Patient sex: M
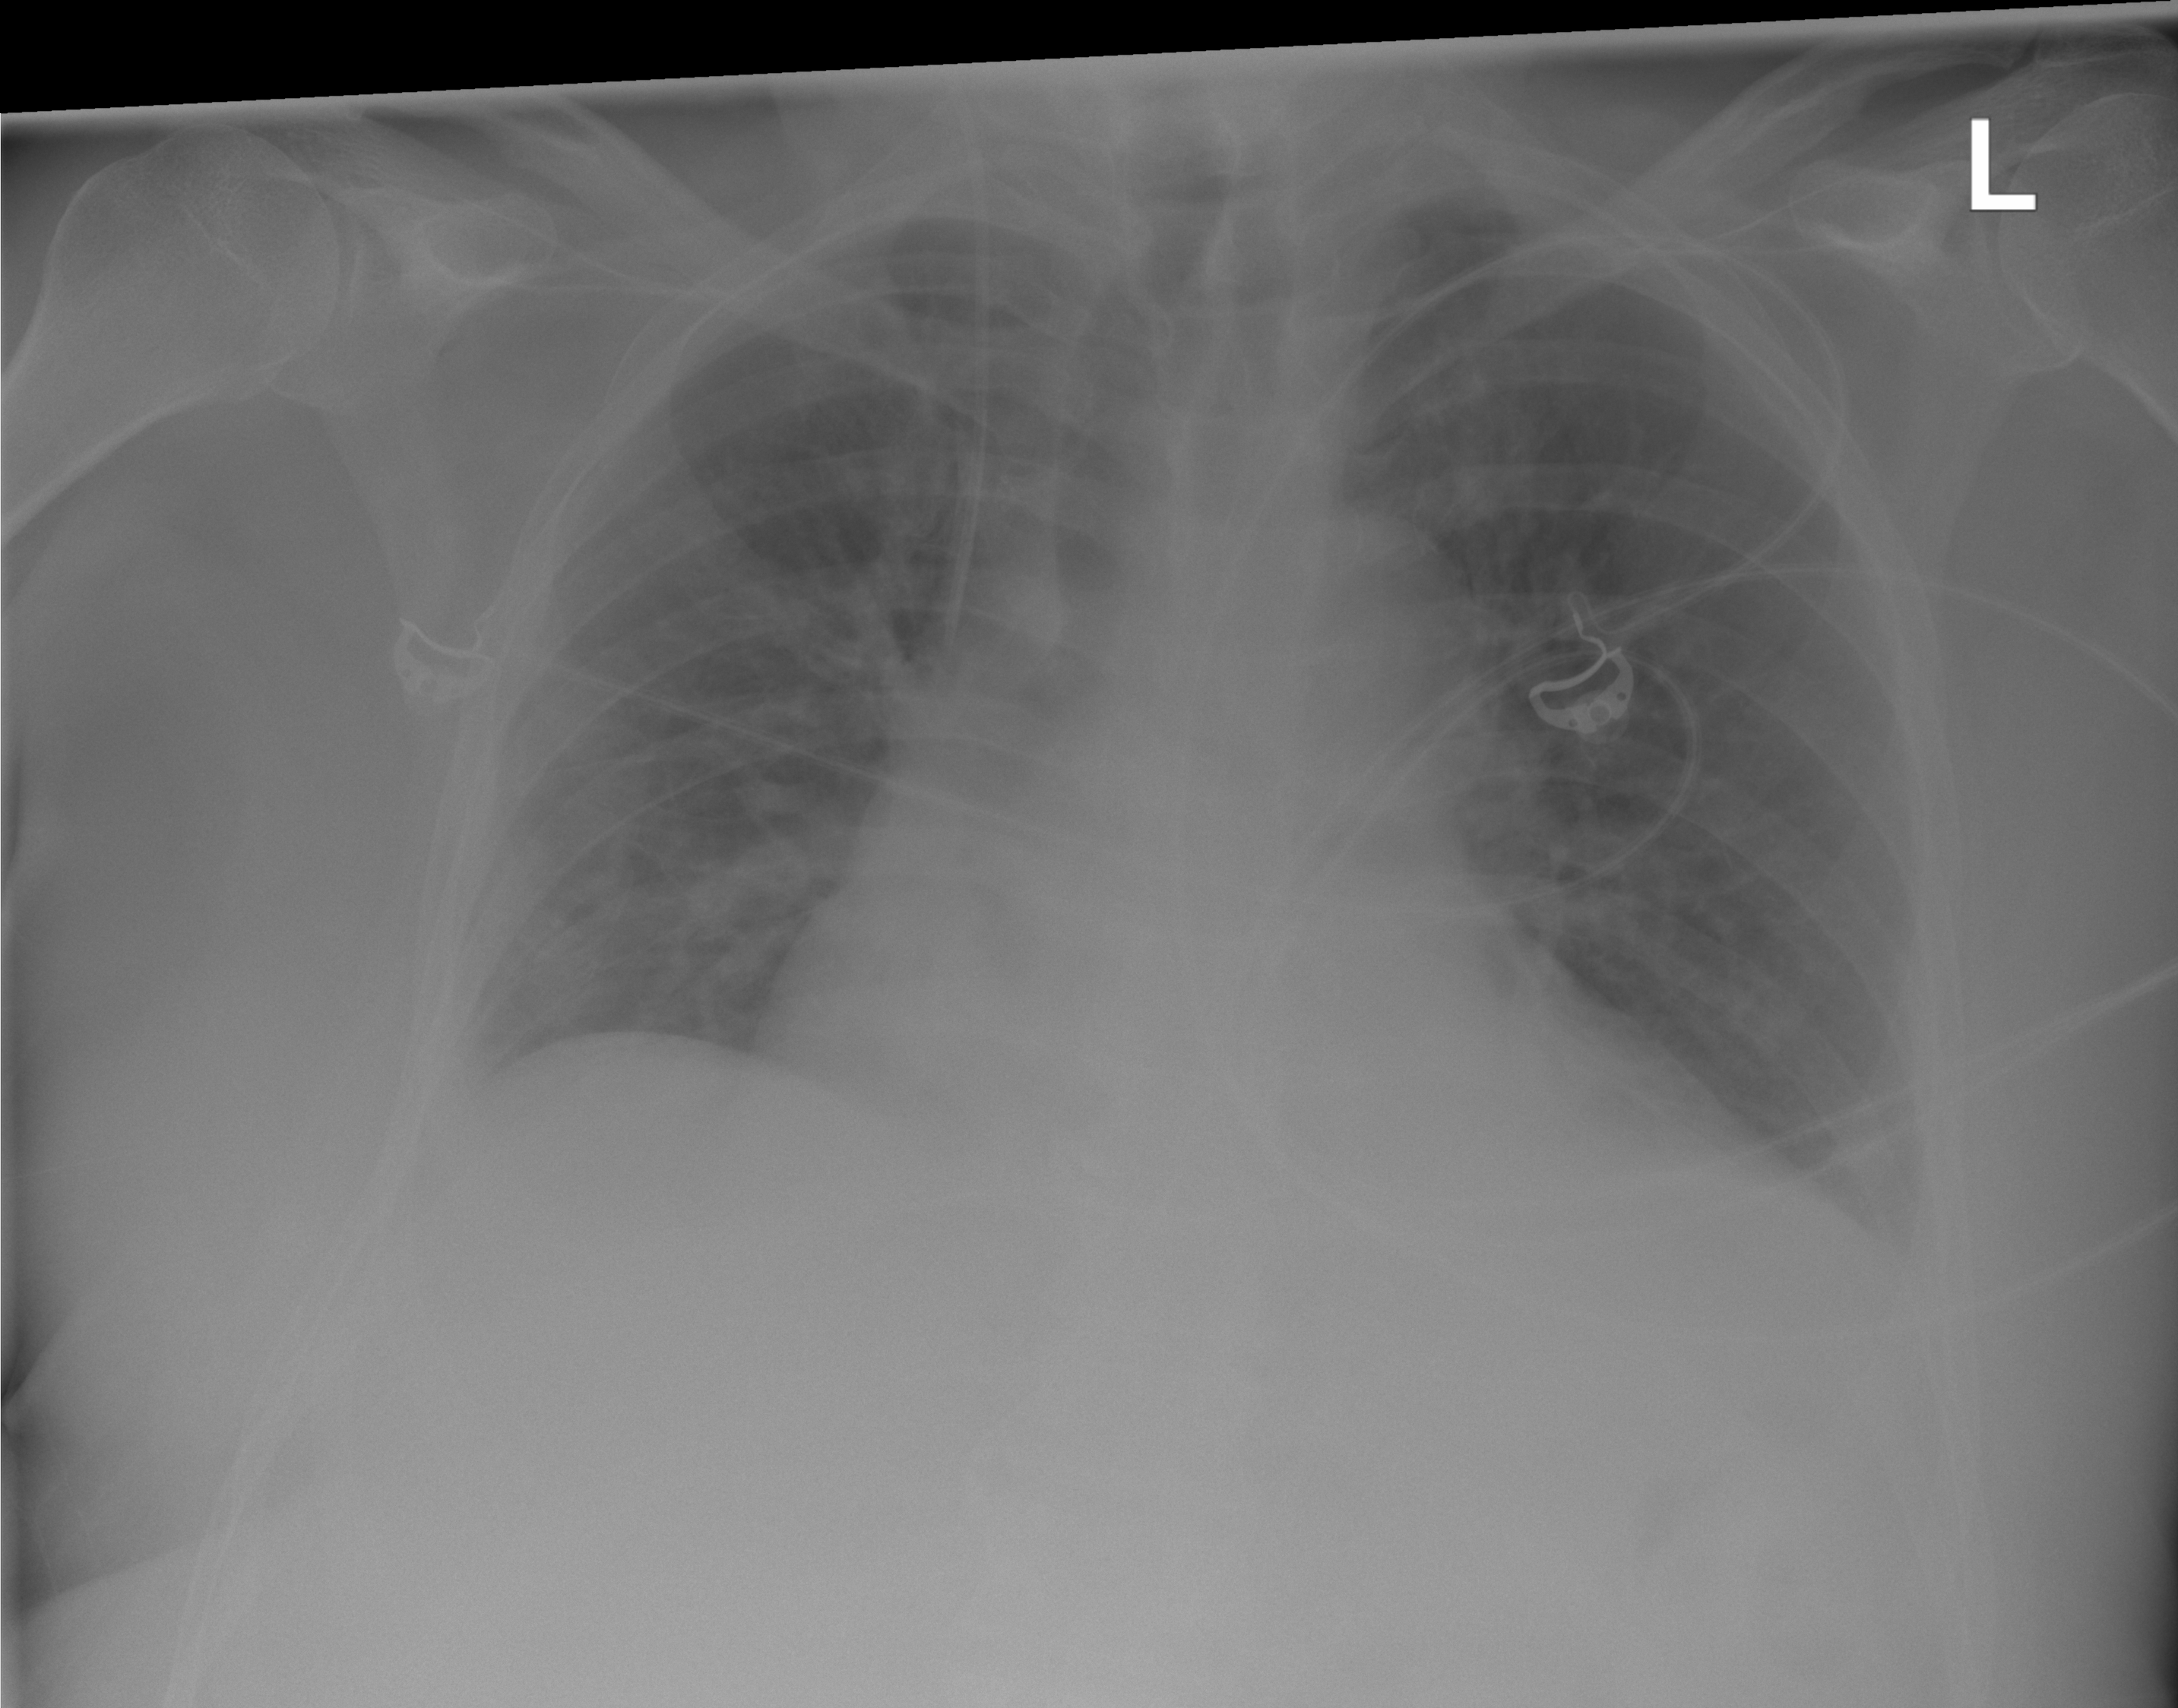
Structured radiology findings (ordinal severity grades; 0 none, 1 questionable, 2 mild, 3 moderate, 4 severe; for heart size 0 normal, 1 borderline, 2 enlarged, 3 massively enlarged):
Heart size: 2
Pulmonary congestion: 1
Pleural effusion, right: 1
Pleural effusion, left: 1
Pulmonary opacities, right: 2
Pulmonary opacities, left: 0
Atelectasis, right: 1
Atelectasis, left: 1